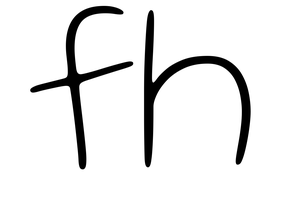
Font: Gluten_Thin